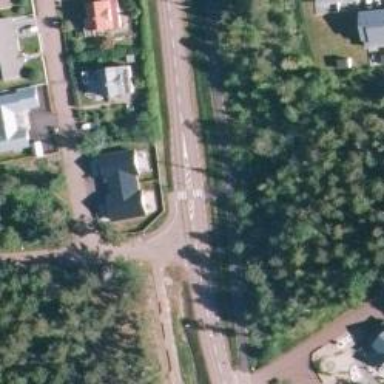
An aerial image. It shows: Uncontrolled crossing with central island on the road.